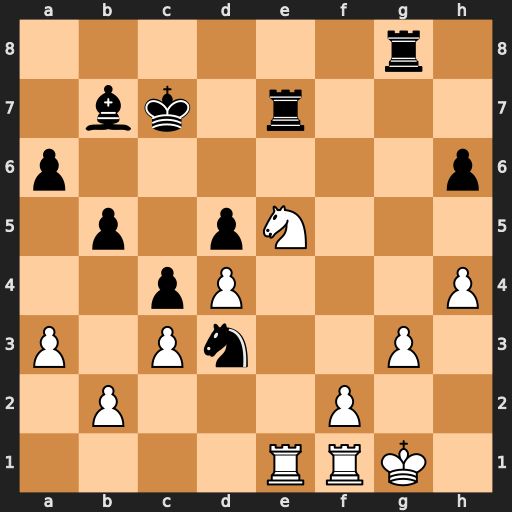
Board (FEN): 6r1/1bk1r3/p6p/1p1pN3/2pP3P/P1Pn2P1/1P3P2/4RRK1
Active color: w
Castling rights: -
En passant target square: -
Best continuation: Nxd3 Rxe1 Nxe1